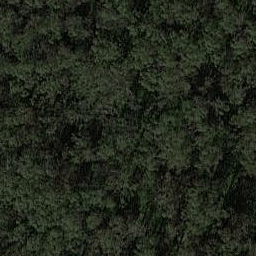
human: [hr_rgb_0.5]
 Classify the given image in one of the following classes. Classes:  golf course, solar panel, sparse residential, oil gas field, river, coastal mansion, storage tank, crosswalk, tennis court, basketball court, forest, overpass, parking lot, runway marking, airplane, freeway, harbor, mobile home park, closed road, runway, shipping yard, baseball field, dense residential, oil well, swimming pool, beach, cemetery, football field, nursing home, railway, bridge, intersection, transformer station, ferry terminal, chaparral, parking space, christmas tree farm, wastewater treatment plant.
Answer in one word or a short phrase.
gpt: forest